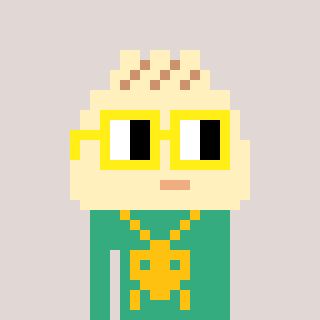
a pixel art character with square yellow glasses, a porkbao-shaped head and a teal-colored body on a warm background